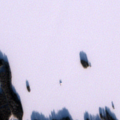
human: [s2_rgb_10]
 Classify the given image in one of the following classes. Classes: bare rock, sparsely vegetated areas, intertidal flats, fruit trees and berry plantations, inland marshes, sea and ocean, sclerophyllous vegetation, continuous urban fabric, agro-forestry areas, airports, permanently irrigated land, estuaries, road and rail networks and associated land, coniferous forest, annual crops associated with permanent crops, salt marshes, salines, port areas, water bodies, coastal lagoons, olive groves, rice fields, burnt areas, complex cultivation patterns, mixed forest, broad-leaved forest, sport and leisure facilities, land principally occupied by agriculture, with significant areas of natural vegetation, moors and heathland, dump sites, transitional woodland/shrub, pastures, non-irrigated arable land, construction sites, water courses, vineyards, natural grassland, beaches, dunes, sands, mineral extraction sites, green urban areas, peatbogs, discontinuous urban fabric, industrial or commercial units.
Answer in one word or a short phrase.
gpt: coniferous forest, mixed forest, water bodies